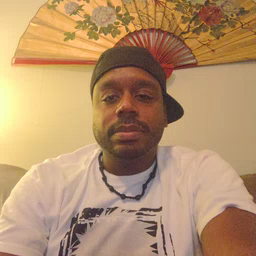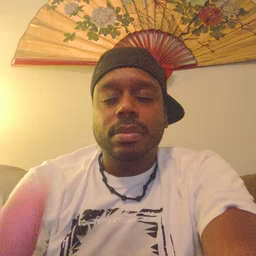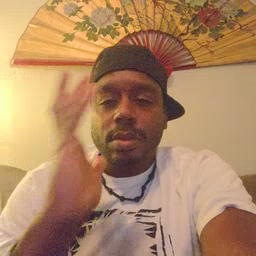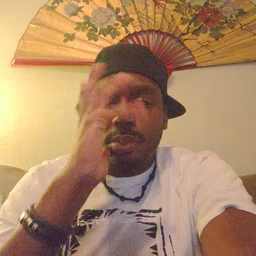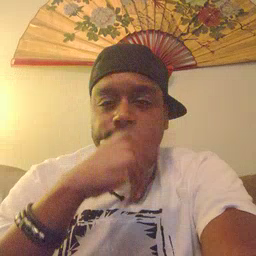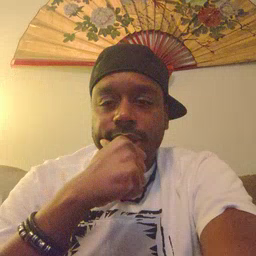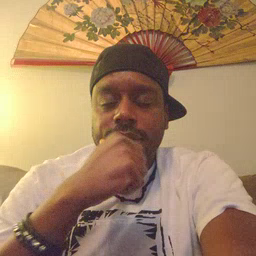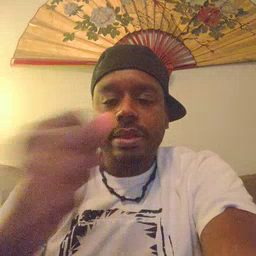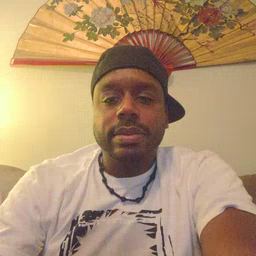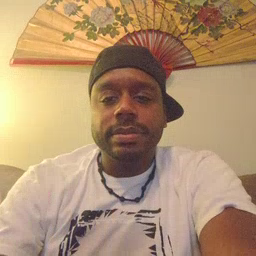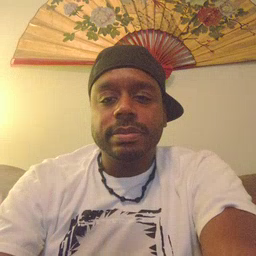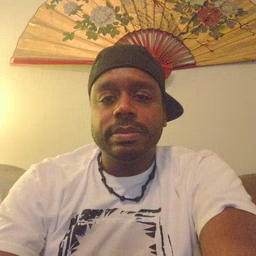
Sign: pretty